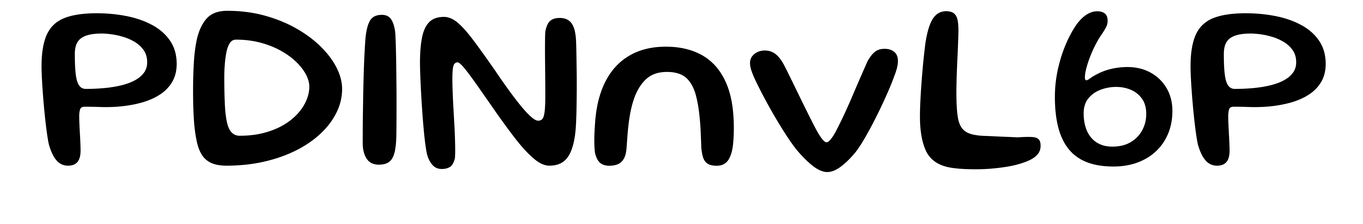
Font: Gluten_Regular